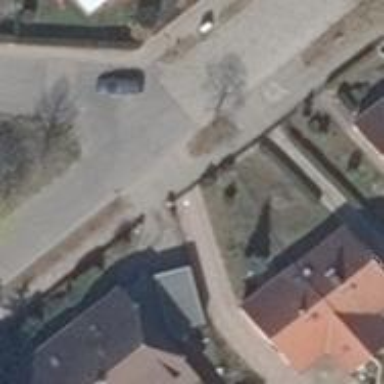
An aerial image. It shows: Sidewalk along the footway.